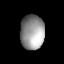
Tissue: lung
Cell type: T cells
Senescence score: 0.6195
Nuclear area (px): 811
Mean DAPI intensity: 149.158